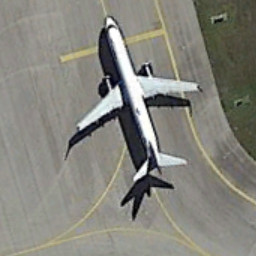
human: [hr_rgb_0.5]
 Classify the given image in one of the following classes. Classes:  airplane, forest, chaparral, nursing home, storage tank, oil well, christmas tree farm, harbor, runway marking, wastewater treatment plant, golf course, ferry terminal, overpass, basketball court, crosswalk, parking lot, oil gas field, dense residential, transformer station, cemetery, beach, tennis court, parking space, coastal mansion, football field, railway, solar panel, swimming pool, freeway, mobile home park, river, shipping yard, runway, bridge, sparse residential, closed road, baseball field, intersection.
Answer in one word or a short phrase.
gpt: airplane